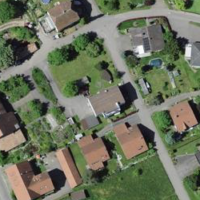
EUNIS habitat code: 54
Species observed at this site:
Tanacetum parthenium